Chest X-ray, AP view. Patient: 54 years old, sex F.
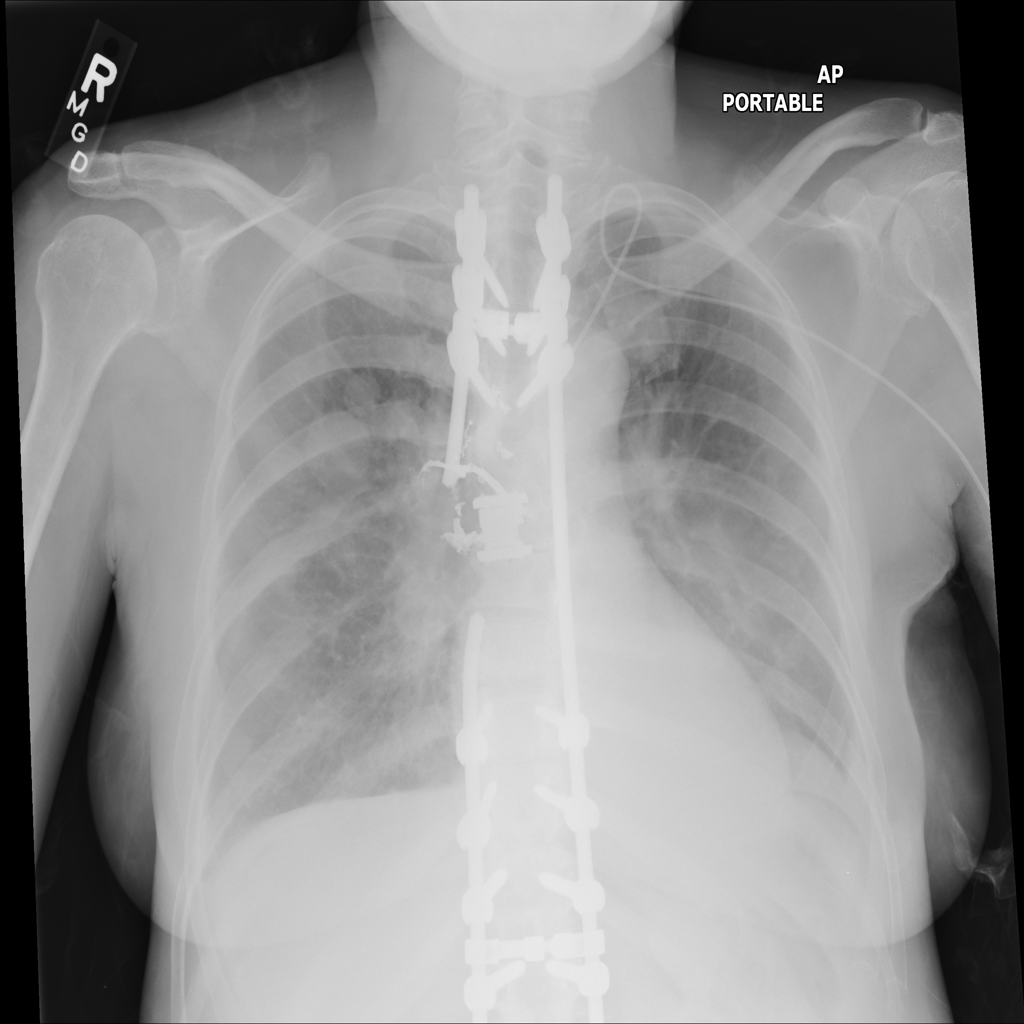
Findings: No Finding